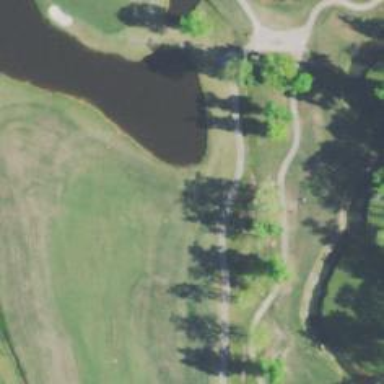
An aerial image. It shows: Golf cartpath that is also road path.